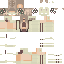
A female human skin with pale skin, wearing brown long hair dressed in a blue tshirt and black pants, featuring a closed mouth.